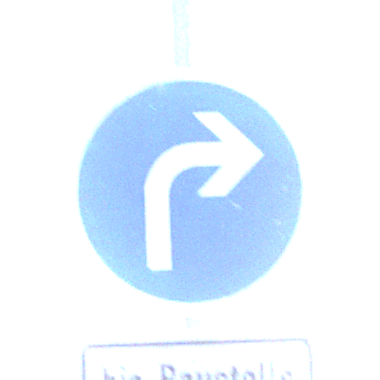
Verkehrszeichen: VorgeschriebeneFahrtrichtungRechts
Zusatzzeichen unten: SonstigeFahrzeugePersonengruppenFrei2
Umgebung: Outdoor, Nature
Tageszeit: SunriseSunset
Wetter: Clear
Licht: Natural
Jahreszeit: NotSpecified
Kontrast: HighContrast